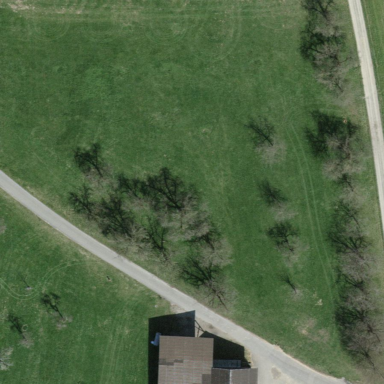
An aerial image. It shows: Orchard.